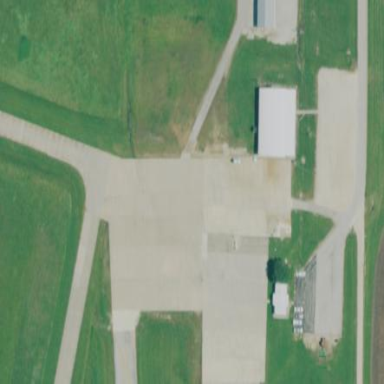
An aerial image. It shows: Apron at the airport.